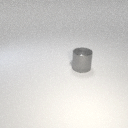
large gray metal cylinder